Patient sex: M
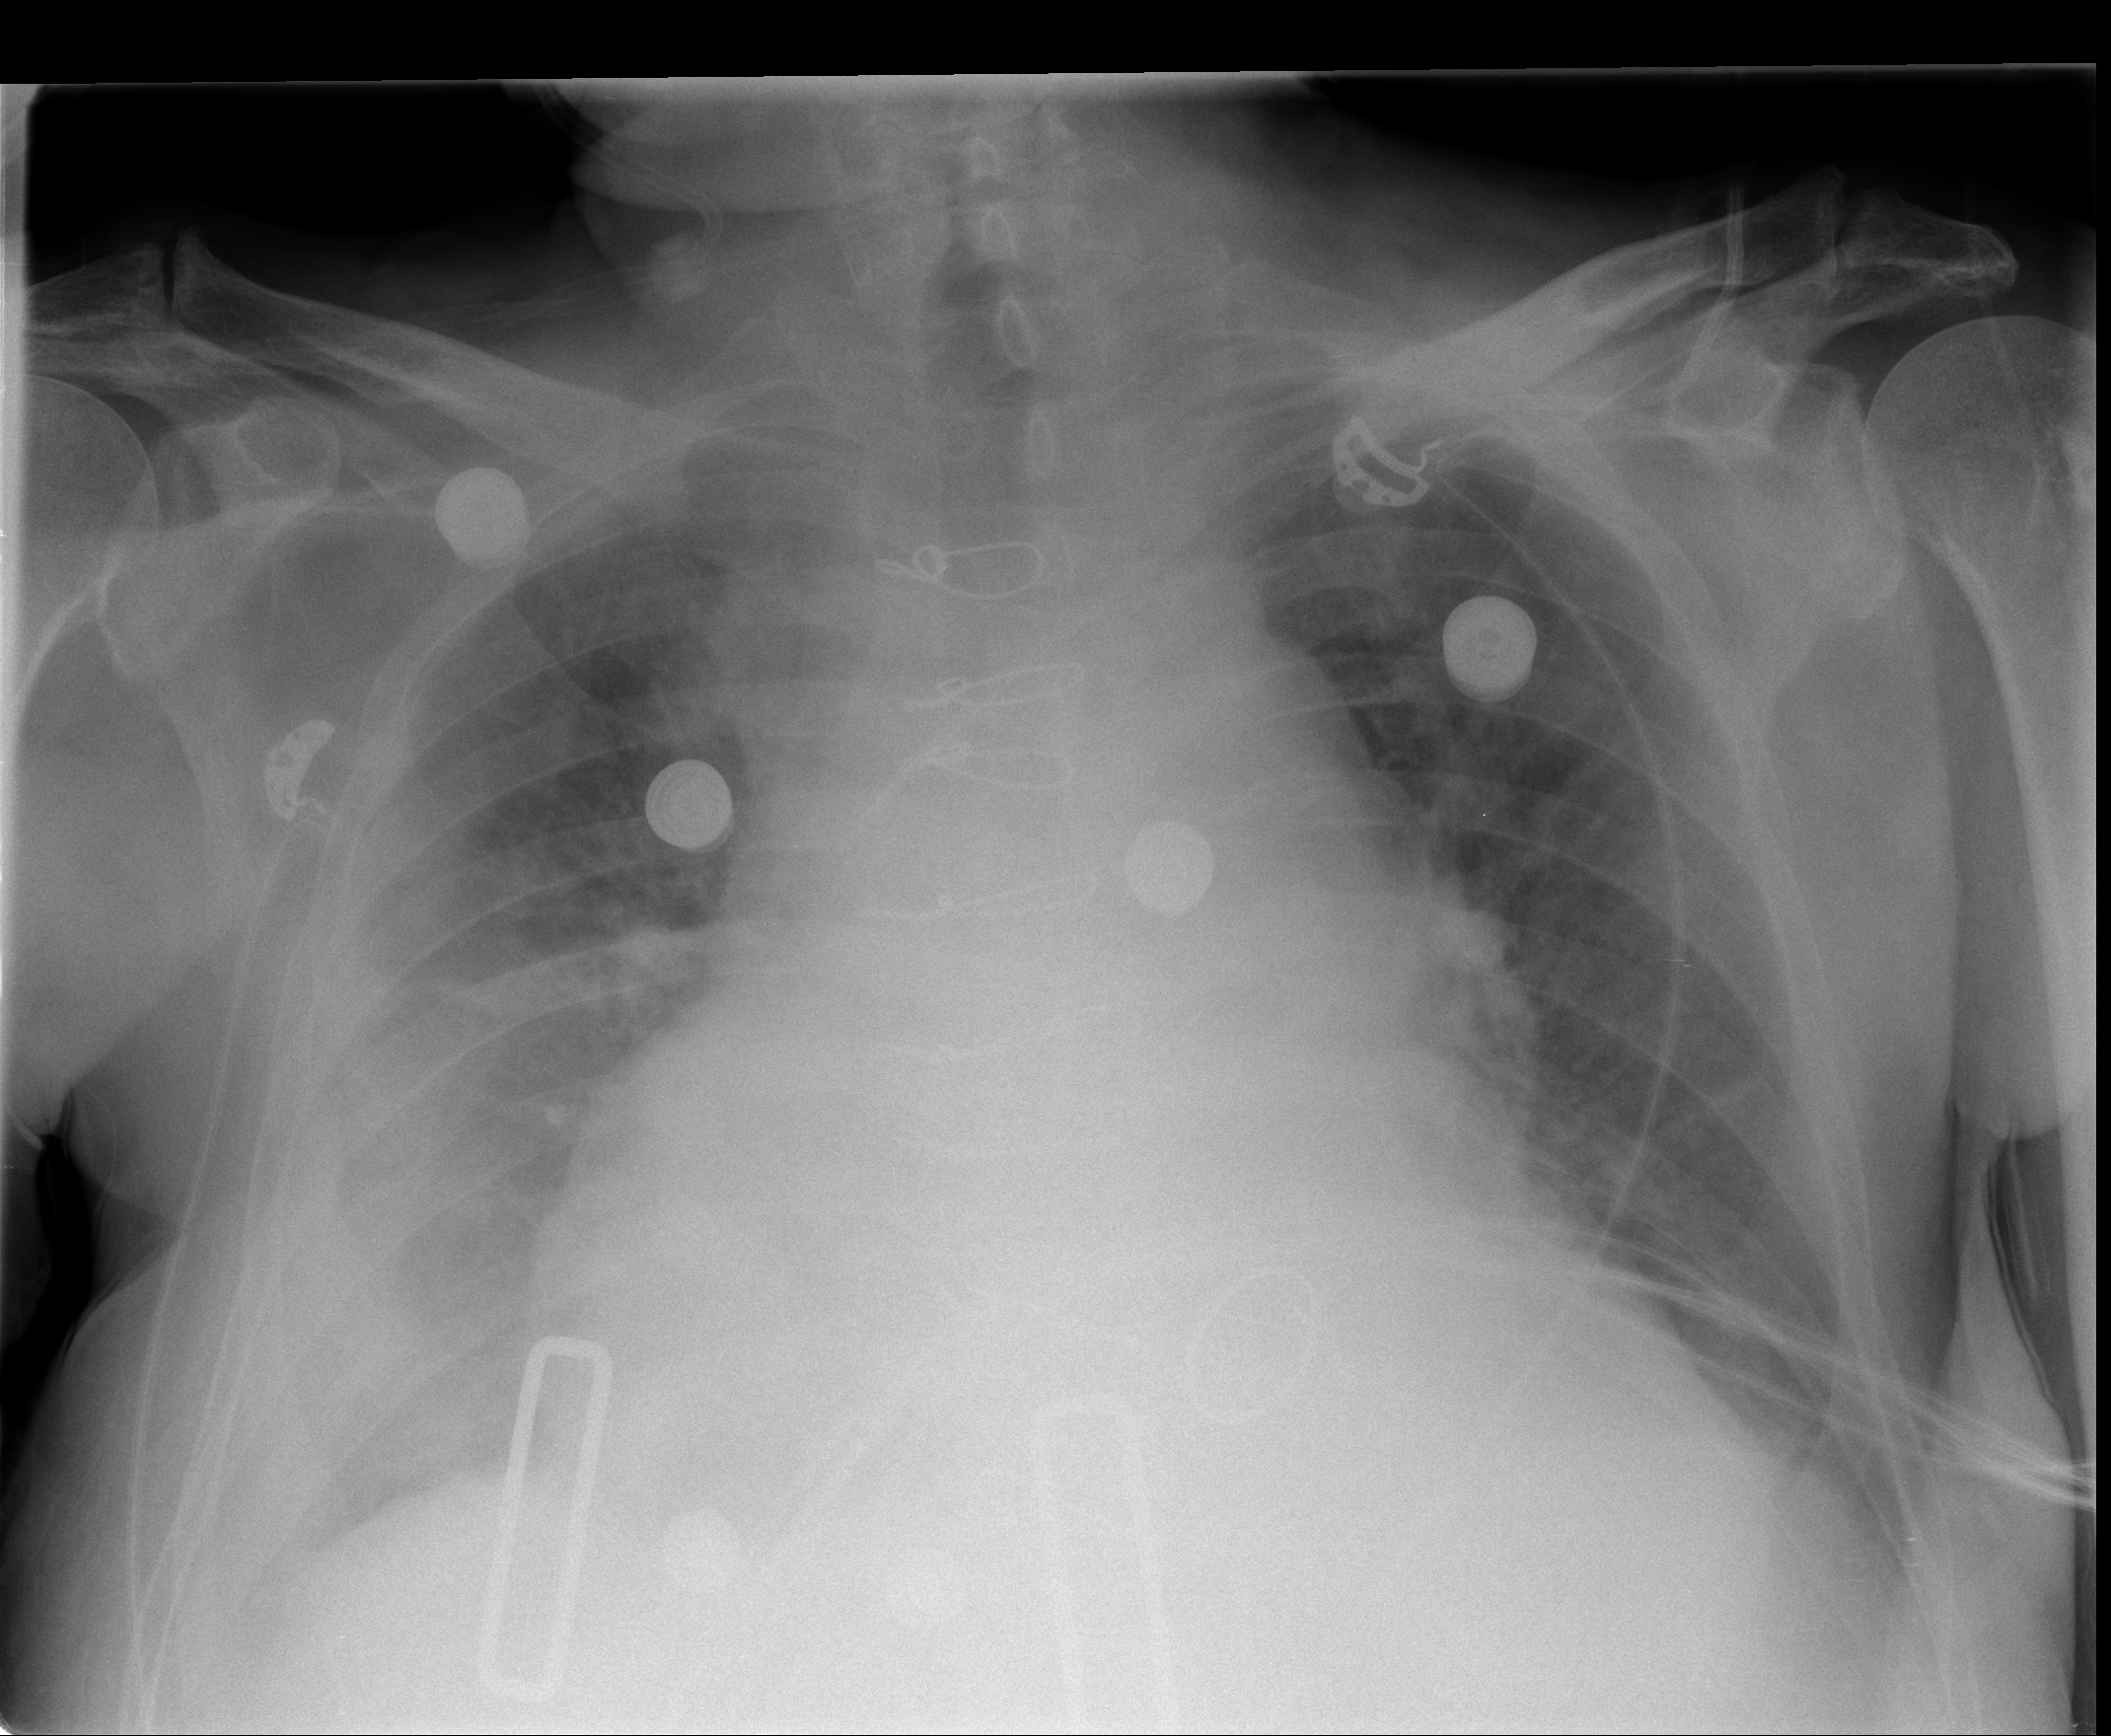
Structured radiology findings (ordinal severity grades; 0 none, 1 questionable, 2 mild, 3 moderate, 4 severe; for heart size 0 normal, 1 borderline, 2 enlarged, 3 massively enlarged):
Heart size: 3
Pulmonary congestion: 0
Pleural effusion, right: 3
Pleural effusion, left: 1
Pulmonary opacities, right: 0
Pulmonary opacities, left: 0
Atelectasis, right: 2
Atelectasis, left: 0